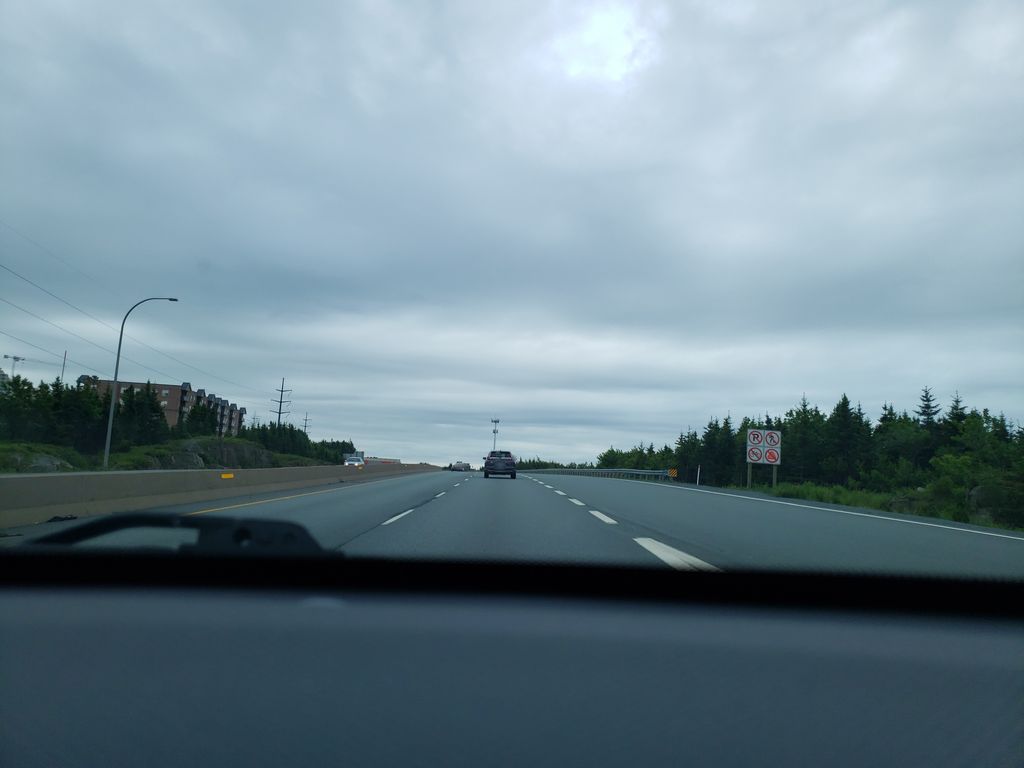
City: halifax